Aerial crown-view tile of a tropical tree (Barro Colorado Island, Panama), acquired 20240716:
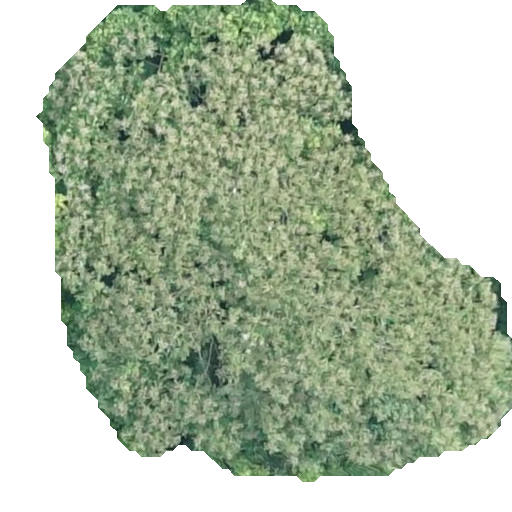
Species: Dipteryx oleifera
GBIF accepted scientific name: Dipteryx oleifera
Crown area: 253.628 m²